Interaction volume radius: 5 \u00c5
Interaction volume height: 20 \u00c5
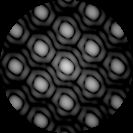
Disorder parameter: 0.00378